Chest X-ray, PA view. Patient: 36 years old, sex M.
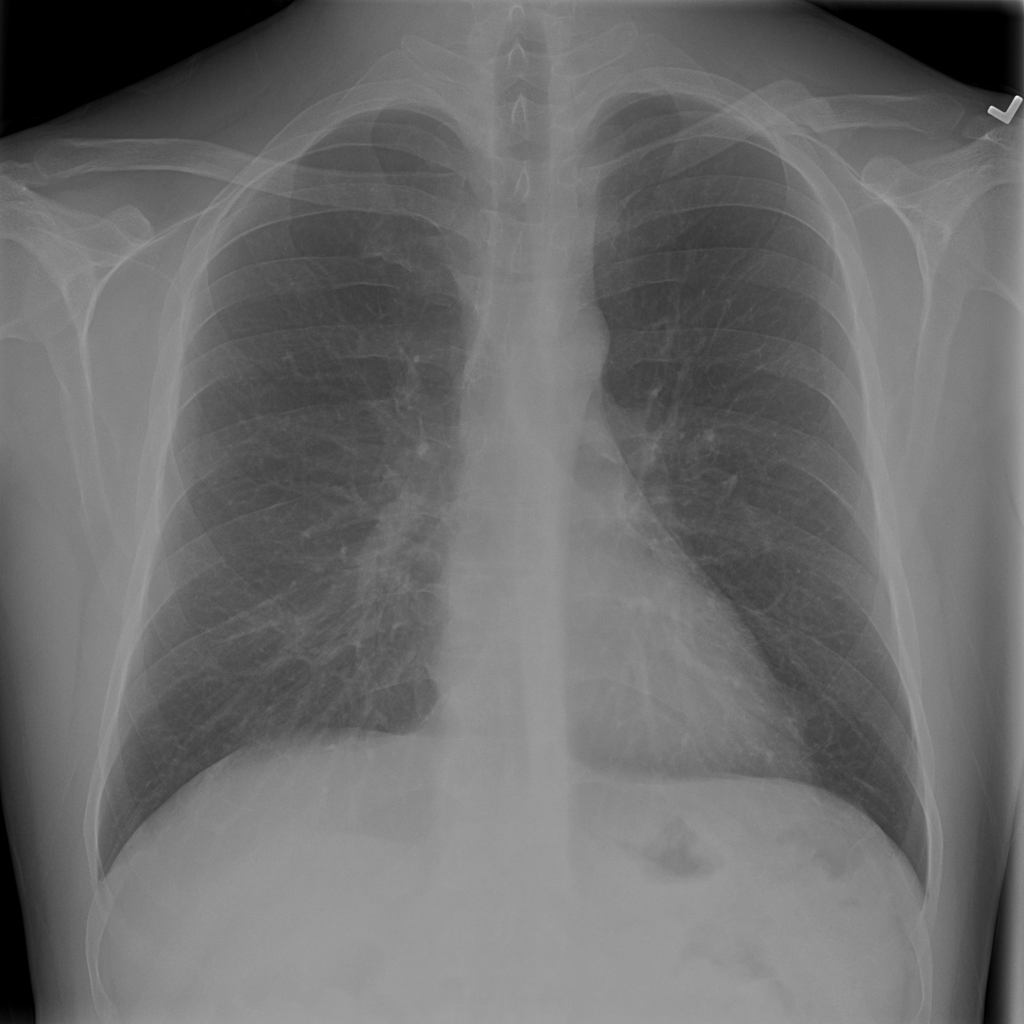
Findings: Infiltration